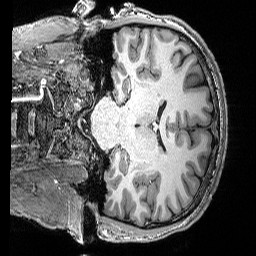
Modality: T1w
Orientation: coronal
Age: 27
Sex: male
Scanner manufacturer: siemens
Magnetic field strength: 3 T
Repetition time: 2.53 s
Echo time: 0.0033 s